Question: I have follow an example of an opengl application and I don't know why is this thing happening...
I have a GLSurfaceView with it's corresponding renderer drawing a triangle. But, instead of getting the whole view on screen, I have just the upper half, and it's also duplicated as you can see on the picture. I'm using a Nexus One

the xml:
'''
<?xml version="1.0" encoding="utf-8"?>
<com.forgottenprojects.geoturista.DrawingLayer
xmlns:android="http://schemas.android.com/apk/res/android"
android:id="@+id/drawing"
android:layout_width="fill_parent"
android:layout_height="fill_parent"
/>
'''
The activity has this in the manifest:
'''
android:theme="@android:style/Theme.NoTitleBar.Fullscreen"
'''
The DrawingLayer class:
'''
public class DrawingLayer extends GLSurfaceView {
private TriangleRenderer renderer;
private Context context;
public DrawingLayer(Context context, AttributeSet attrs) {
super(context, attrs);
init(context);
}
public DrawingLayer(Context context) {
super(context);
init(context);
}
private void init(Context c)
{
this.context = c;
setEGLConfigChooser(false);
this.renderer = new TriangleRenderer(c);
setRenderer(renderer);
setRenderMode(GLSurfaceView.RENDERMODE_CONTINUOUSLY);
getHolder().setFormat(PixelFormat.TRANSLUCENT);
}
}
'''
The triangle renderer (most of it from Apress Pro Android 2 book)
'''
public class TriangleRenderer implements Renderer {
private final static int VERTS = 3;
private FloatBuffer mFVertexBuffer;
private ShortBuffer mIndexBuffer;
TriangleRenderer(Context context)
{
ByteBuffer vbb = ByteBuffer.allocateDirect(VERTS * 3 * 4);
vbb.order(ByteOrder.nativeOrder());
mFVertexBuffer = vbb.asFloatBuffer();
ByteBuffer ibb = ByteBuffer.allocateDirect(VERTS * 2);
ibb.order(ByteOrder.nativeOrder());
mIndexBuffer = ibb.asShortBuffer();
float[] coords = {
-0.5f, -0.5f, 0, // (x1,y1,z1)
0.5f, -0.5f, 0,
0.0f, 0.5f, 0
};
for (int i = 0; i < VERTS; i++) {
for(int j = 0; j < 3; j++) {
mFVertexBuffer.put(coords[i*3+j]);
}
}
short[] myIndecesArray = {0,1,2};
for (int i=0;i<3;i++)
{
mIndexBuffer.put(myIndecesArray[i]);
}
mFVertexBuffer.position(0);
mIndexBuffer.position(0);
}
protected void draw(GL10 gl)
{
gl.glColor4f(1.0f, 0, 0, 0.5f);
gl.glVertexPointer(3, GL10.GL_FLOAT, 0, mFVertexBuffer);
gl.glDrawElements(GL10.GL_TRIANGLES, VERTS,
GL10.GL_UNSIGNED_SHORT, mIndexBuffer);
}
@Override
public void onSurfaceCreated(GL10 gl, EGLConfig config) {
gl.glDisable(GL10.GL_DITHER);
gl.glHint(GL10.GL_PERSPECTIVE_CORRECTION_HINT, GL10.GL_FASTEST);
gl.glClearColor(0.5f, 0.5f, 0.5f, 1.0f);
gl.glShadeModel(GL10.GL_SMOOTH);
gl.glEnable(GL10.GL_DEPTH_TEST);
}
@Override
public void onDrawFrame(GL10 gl) {
gl.glDisable(GL10.GL_DITHER);
gl.glClear(GL10.GL_COLOR_BUFFER_BIT | GL10.GL_DEPTH_BUFFER_BIT);
gl.glClearColor(1.0f, 0.5f, 0.7f, 1.0f);
gl.glMatrixMode(GL10.GL_MODELVIEW);
gl.glLoadIdentity();
GLU.gluLookAt(gl, 0, 0, -5, 0f, 0f, 0f, 0f, 1f, 0f);
gl.glEnableClientState(GL10.GL_VERTEX_ARRAY);
draw(gl);
}
@Override
public void onSurfaceChanged(GL10 gl, int width, int height) {
gl.glViewport(0, 0, width, height);
gl.glMatrixMode(GL10.GL_PROJECTION);
float ratio = (float)width / (float)height;
gl.glLoadIdentity();
gl.glFrustumf(-ratio, ratio, -1, 1, 3, 7);
}
}
'''
Thanks in advance!
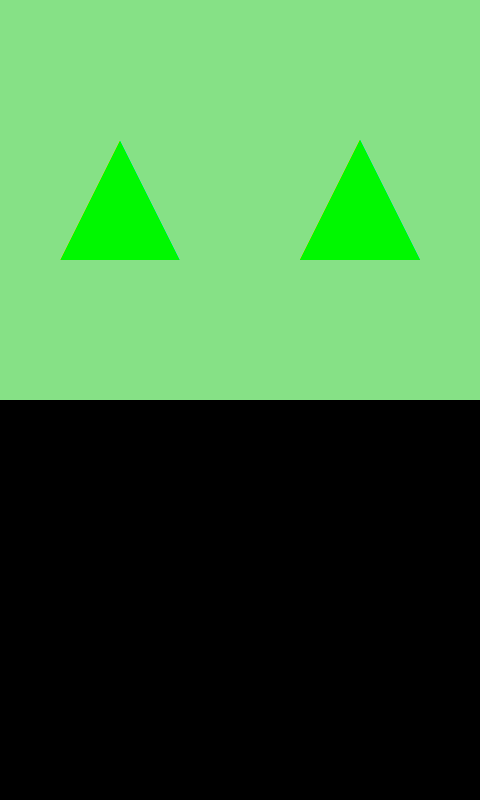
Answer: Looks like your EGL display configuration is wrong.